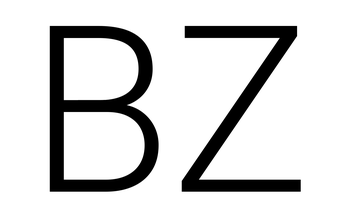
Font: Roboto_Light